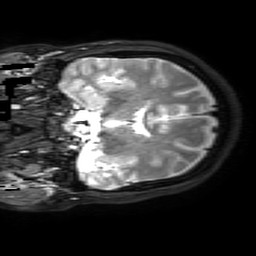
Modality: T2w
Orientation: coronal
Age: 47
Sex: female
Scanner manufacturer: philips
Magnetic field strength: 3 T
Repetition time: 2.5 s
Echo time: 0.2438 s